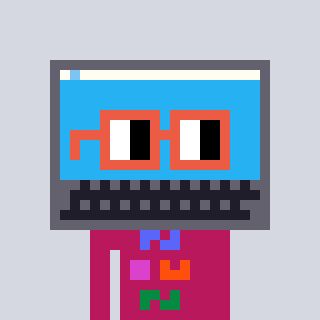
a pixel art character with square orange glasses, a laptop-shaped head and a darkpink-colored body on a cool background